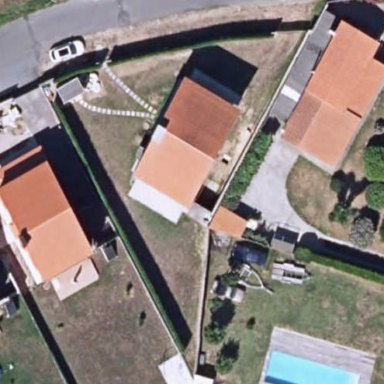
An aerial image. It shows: Simple and straightforward house.